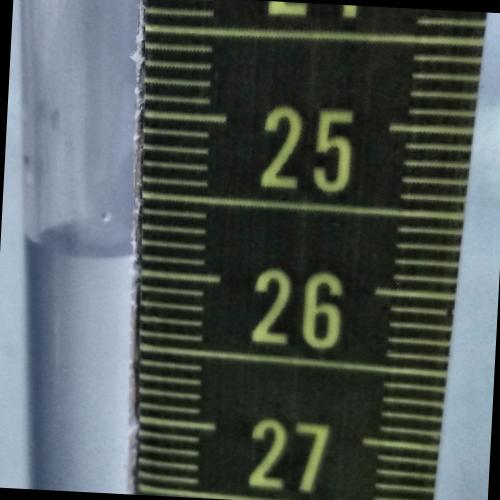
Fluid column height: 25.9 cm